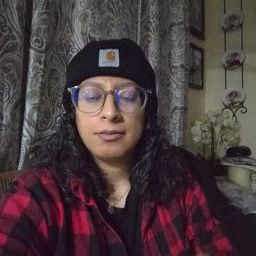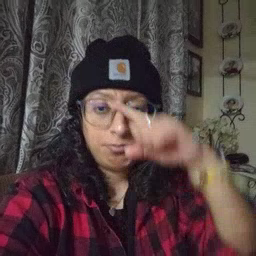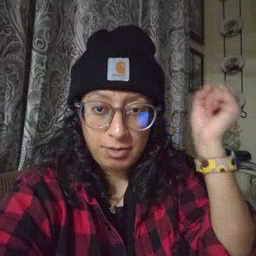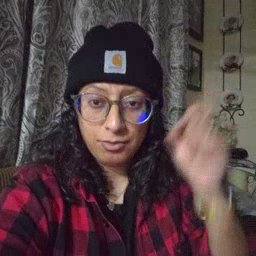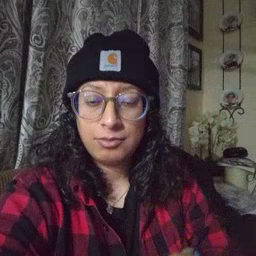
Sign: because